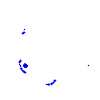
Particle: proton